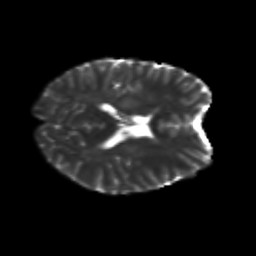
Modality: T2w
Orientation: axial
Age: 26
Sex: male
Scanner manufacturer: siemens
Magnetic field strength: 3 T
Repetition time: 3.5 s
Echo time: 0.125 s